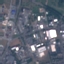
Land use / land cover: Industrial